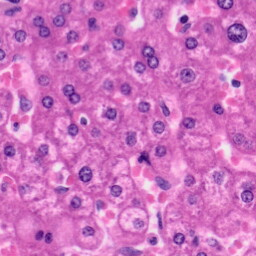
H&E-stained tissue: Liver